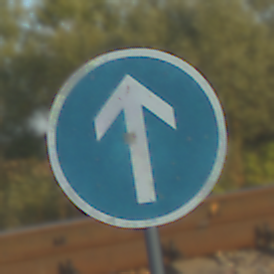
Verkehrszeichen: VorgeschriebeneFahrtrichtungGeradeaus
Umgebung: Outdoor, RoadRail
Tageszeit: SunriseSunset
Wetter: Clear
Licht: Natural
Jahreszeit: NotSpecified
Kontrast: HighContrast